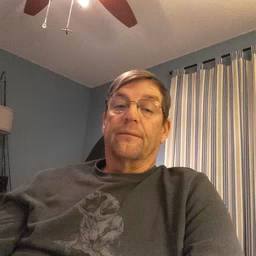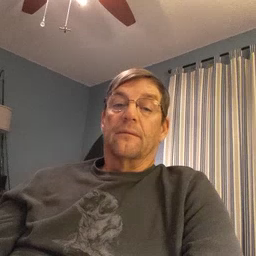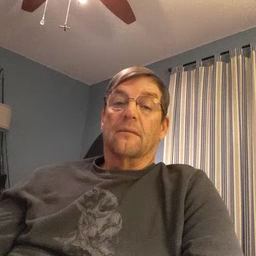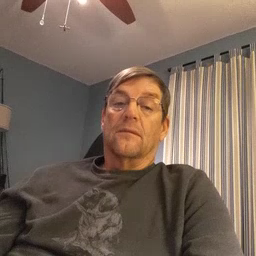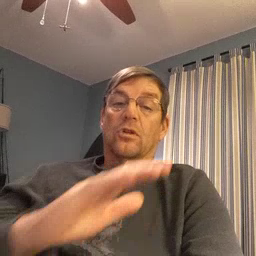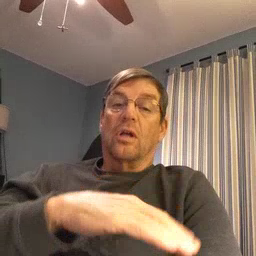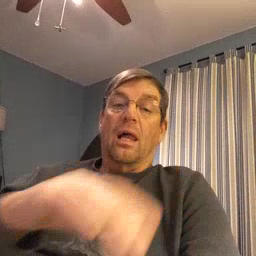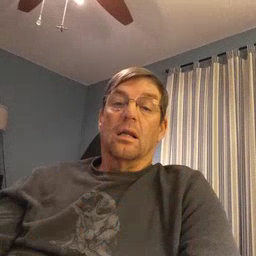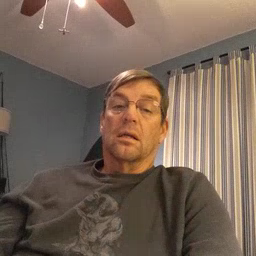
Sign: child